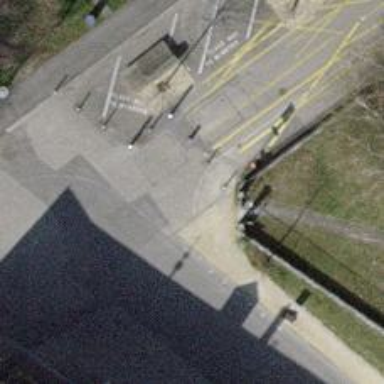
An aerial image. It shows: Kerb serving as barrier.